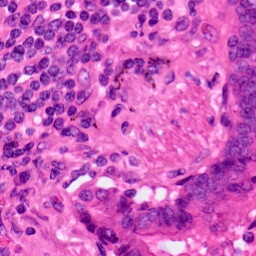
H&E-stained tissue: Lung